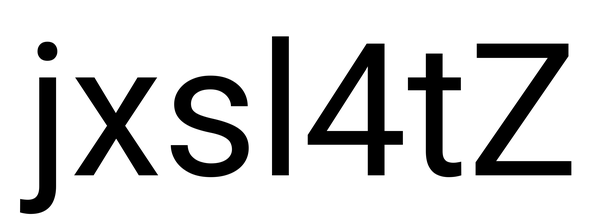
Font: Roboto_Regular